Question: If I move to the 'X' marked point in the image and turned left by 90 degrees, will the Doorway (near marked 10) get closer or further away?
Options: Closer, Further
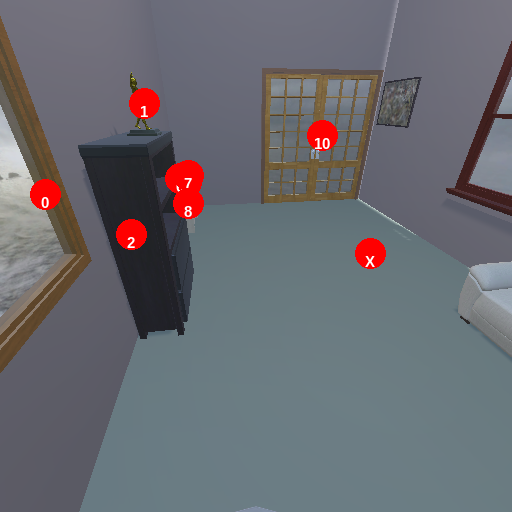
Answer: Closer